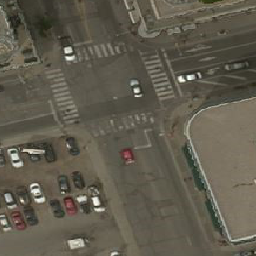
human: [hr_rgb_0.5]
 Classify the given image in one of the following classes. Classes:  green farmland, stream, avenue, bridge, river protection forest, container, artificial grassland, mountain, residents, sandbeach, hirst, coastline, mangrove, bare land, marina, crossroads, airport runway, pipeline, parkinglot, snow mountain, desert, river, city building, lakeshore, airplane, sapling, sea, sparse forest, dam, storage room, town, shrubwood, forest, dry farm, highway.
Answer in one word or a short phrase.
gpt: crossroads